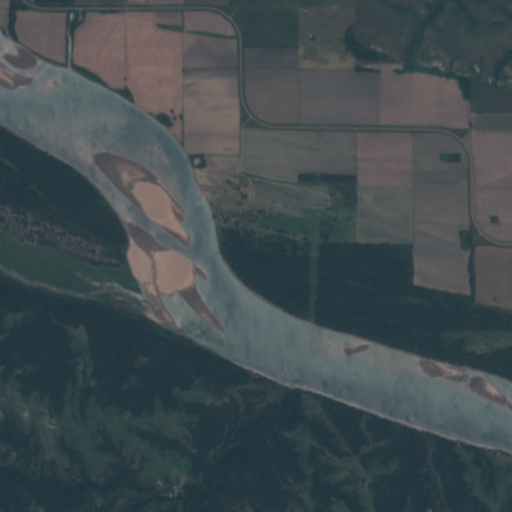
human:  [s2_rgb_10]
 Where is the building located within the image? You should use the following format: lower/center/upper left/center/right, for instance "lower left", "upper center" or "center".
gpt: The building is located in the lower center of the image.
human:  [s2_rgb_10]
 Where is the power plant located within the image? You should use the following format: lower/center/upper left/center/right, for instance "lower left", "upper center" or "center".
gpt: There is no power plant in the image.